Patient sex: M
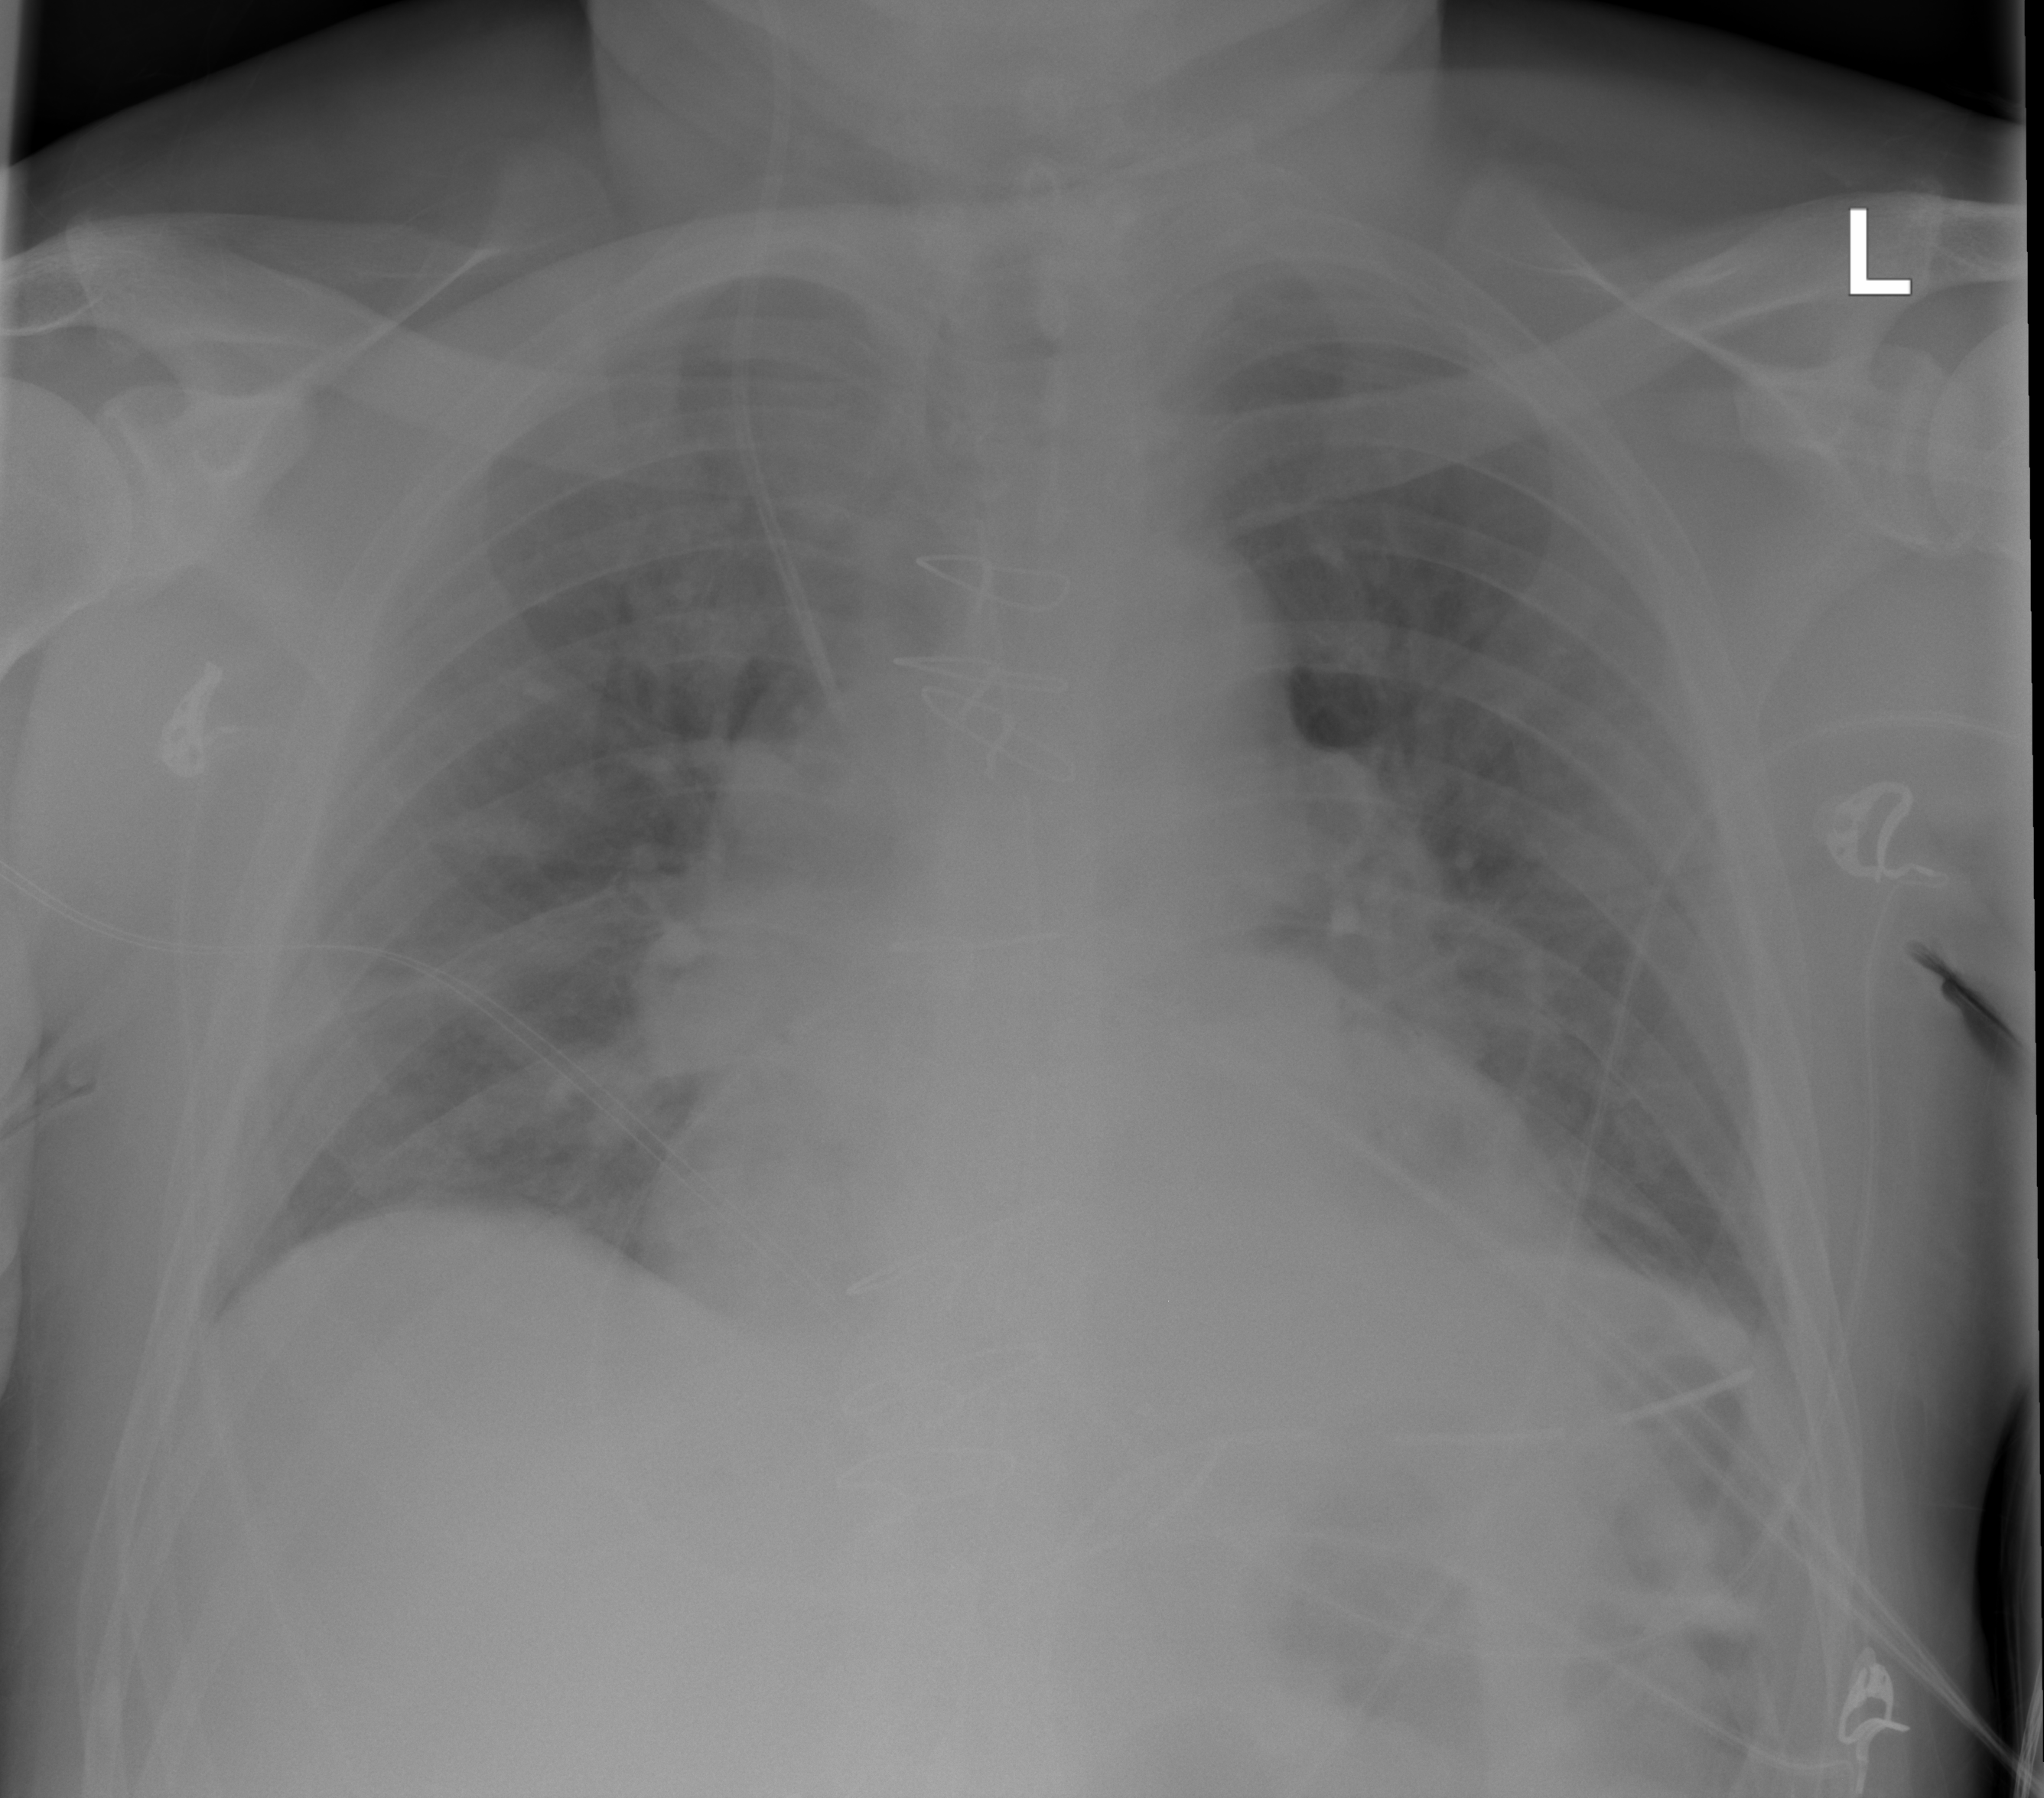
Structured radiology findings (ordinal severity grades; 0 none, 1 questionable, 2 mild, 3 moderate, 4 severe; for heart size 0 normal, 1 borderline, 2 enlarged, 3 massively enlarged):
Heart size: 2
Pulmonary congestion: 2
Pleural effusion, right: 0
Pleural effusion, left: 2
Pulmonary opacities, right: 0
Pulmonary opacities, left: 0
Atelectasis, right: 0
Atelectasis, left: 2